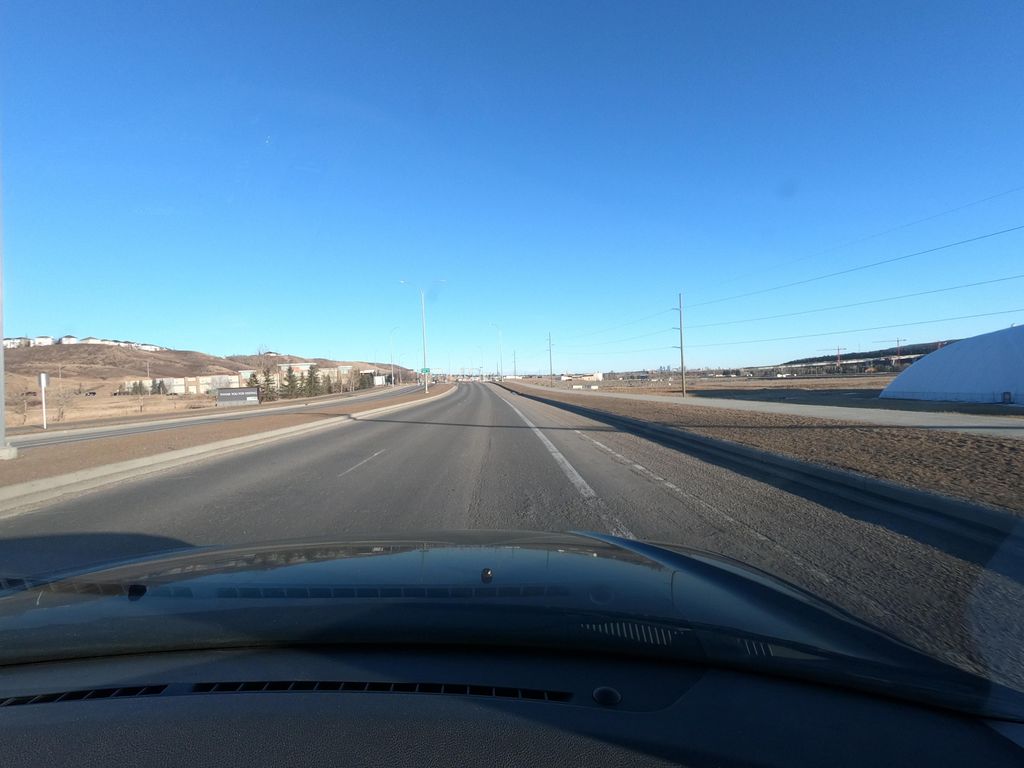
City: calgary